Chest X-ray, AP view. Patient: 45 years old, sex F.
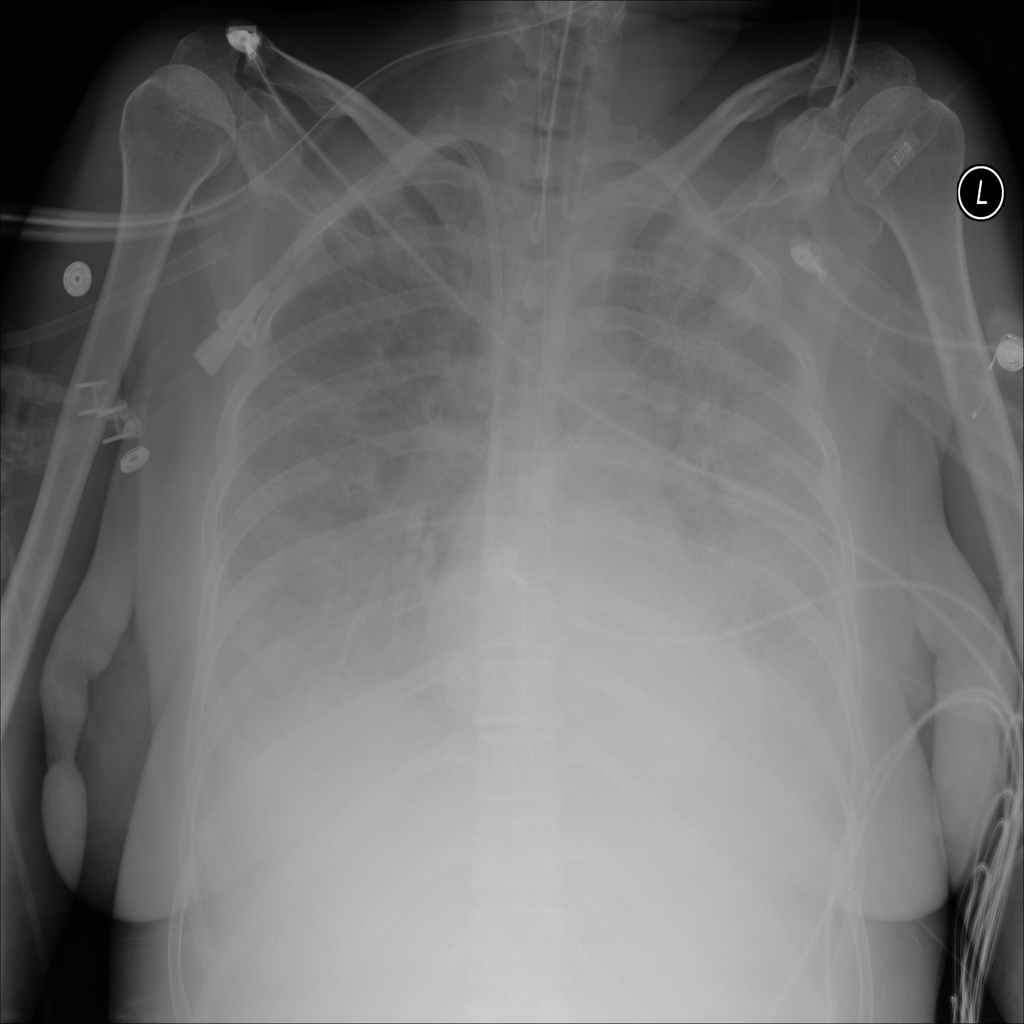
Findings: Consolidation, Effusion